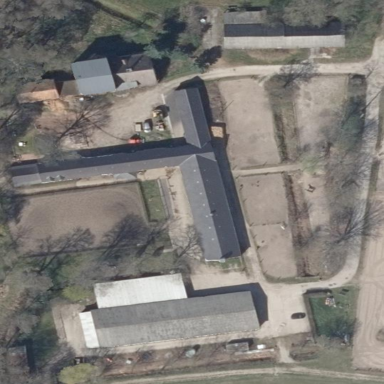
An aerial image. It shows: Farmyard area.